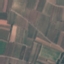
Land use / land cover: PermanentCrop